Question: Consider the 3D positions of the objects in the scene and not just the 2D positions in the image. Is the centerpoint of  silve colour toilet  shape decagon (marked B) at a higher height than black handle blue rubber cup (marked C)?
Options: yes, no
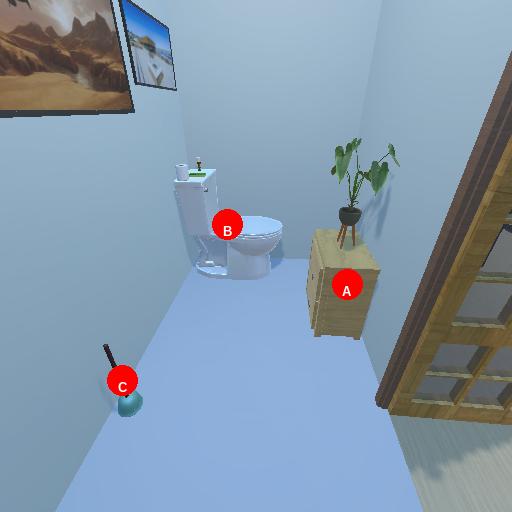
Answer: yes